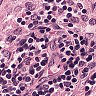
Metastatic tissue present: no